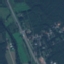
Label: Highway